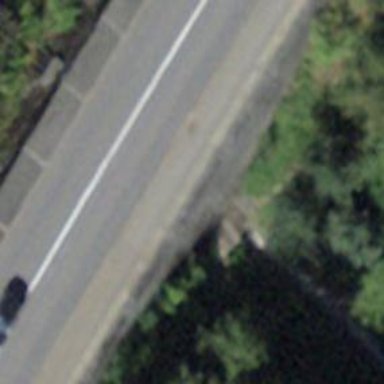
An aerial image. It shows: Tunnel.